Field crop: maize
Growth stage: 1
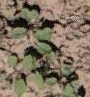
Species: convolvulus